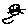
Label: cat